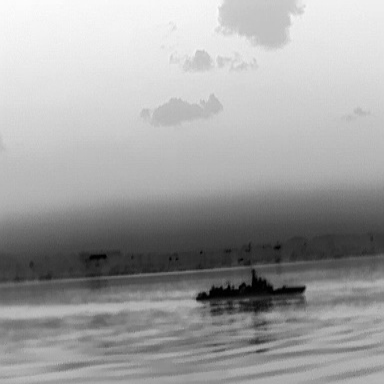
There is a warship in the infrared image.